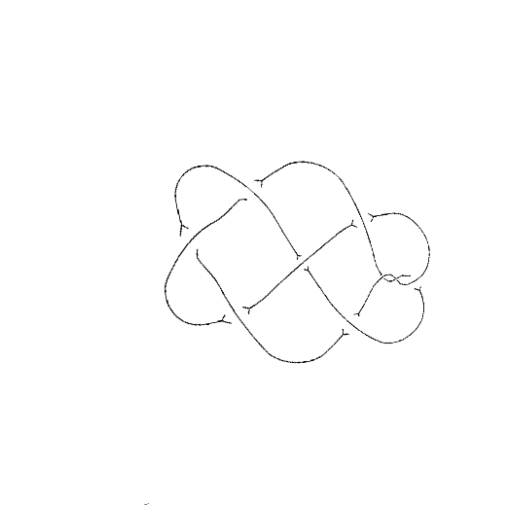
Crossing number: 9